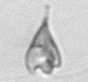
Label: Pyramimonas_longicauda